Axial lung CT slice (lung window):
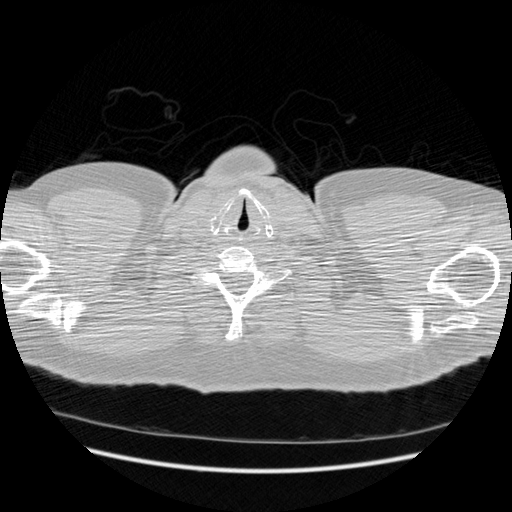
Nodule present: no